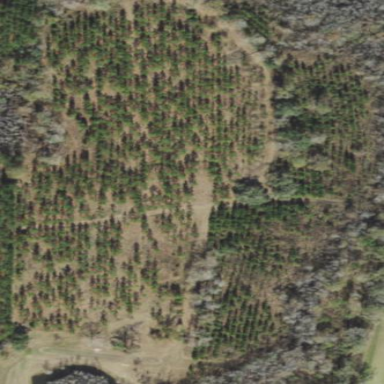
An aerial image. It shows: Patch of scrub vegetation.